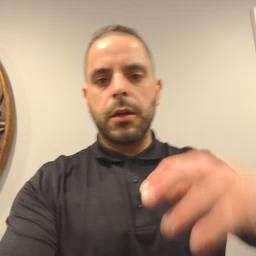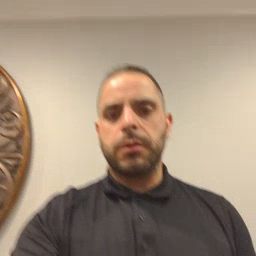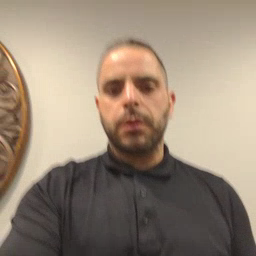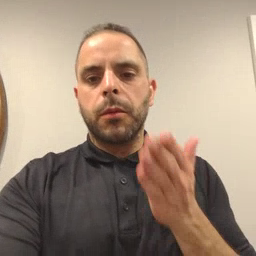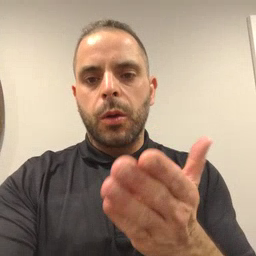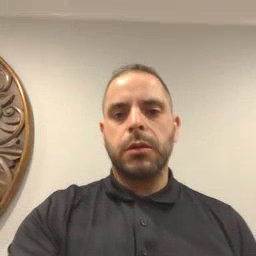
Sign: boat